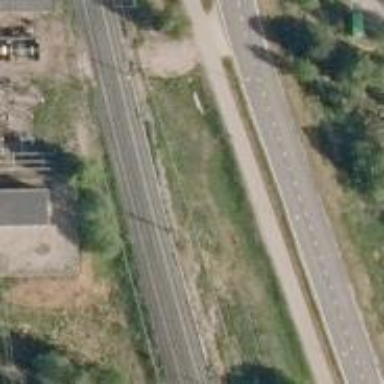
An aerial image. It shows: Railway signal with catenary mast.